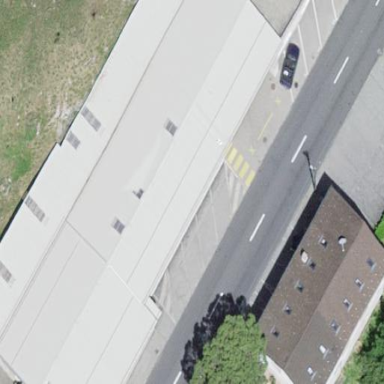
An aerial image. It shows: Industrial building.